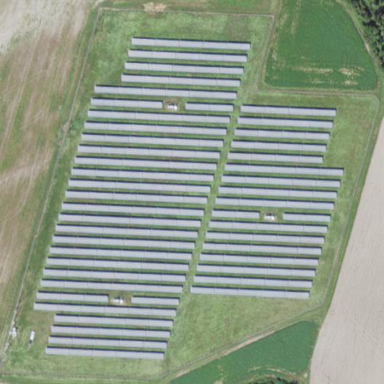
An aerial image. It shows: Solar power plant with photovoltaic technology surrounded by fence.